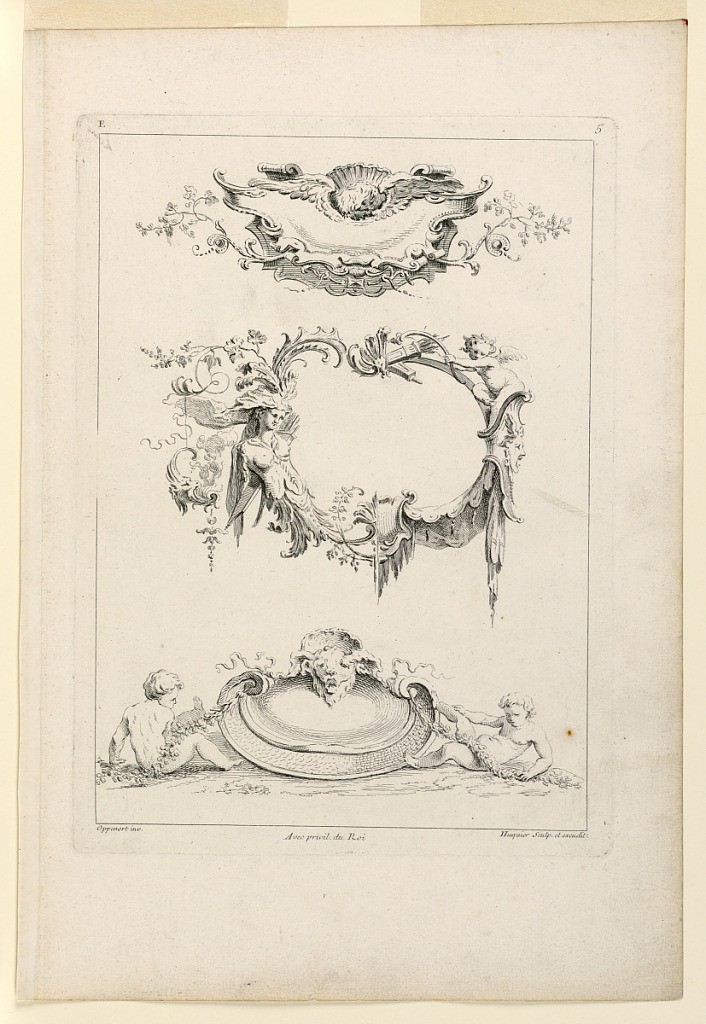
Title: Page Five from "Cinquième Livre Contenant des Cartouches Inventés par G. M. Oppenort Architecte du Roi et Gravé par Huquier"
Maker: Gilles-Marie Oppenord, French, 1672–1742
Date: after 1751
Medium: Etching on paper
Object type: Print
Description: Three  cartouches in sequence. First, a shell with voluted lower rim. Second: cartouche field encircled by draperies, masques, a putto, etc.; Third, shell-like cartouche held up by two putti. Inscribed, upper left: "E"; upper right: "5"; lower left: "Oppenort inv."; lower right: "huquier sculp. et excudit"; center: "Avec privilege du Roi".